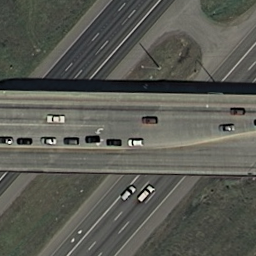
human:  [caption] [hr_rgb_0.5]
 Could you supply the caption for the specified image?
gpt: There is a piece of cropland .

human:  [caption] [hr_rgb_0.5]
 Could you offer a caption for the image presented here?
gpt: It is a piece of cropland .

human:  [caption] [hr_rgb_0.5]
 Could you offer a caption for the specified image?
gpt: There is a piece of farmland .

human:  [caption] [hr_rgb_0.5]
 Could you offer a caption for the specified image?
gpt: It is a piece of farmland .

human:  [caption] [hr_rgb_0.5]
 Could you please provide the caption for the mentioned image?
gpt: Here is a piece of farmland .